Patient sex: M
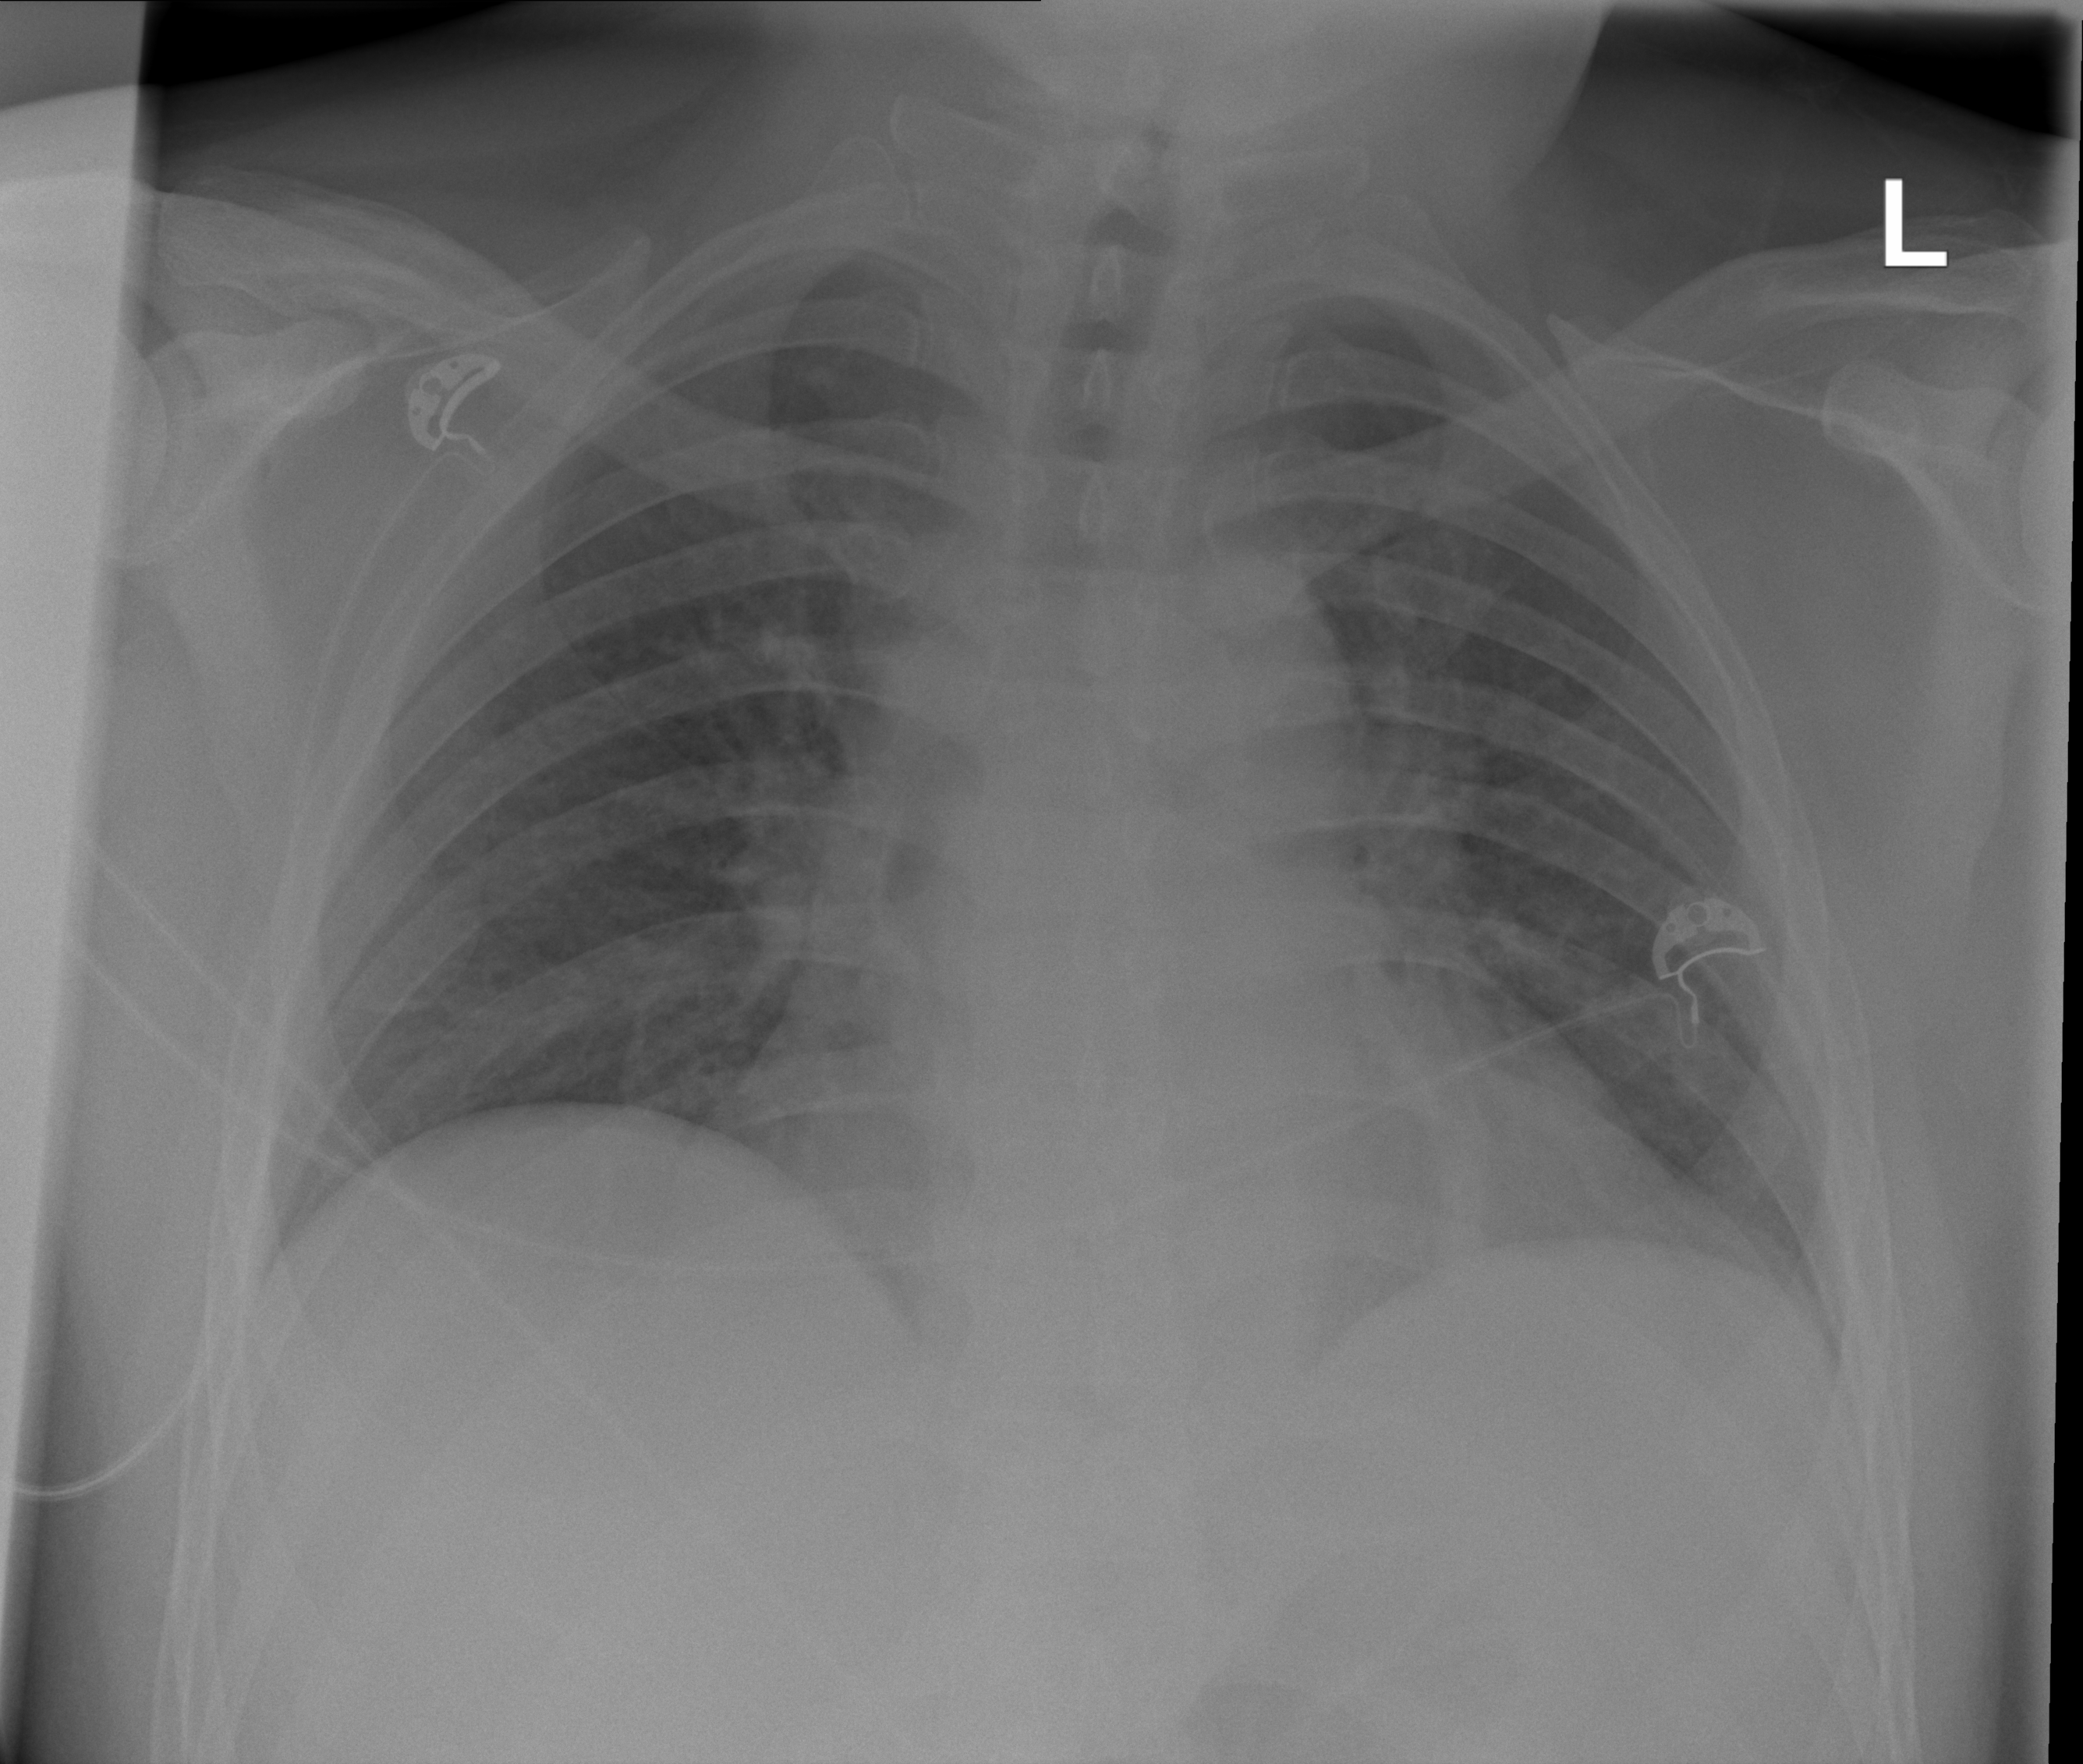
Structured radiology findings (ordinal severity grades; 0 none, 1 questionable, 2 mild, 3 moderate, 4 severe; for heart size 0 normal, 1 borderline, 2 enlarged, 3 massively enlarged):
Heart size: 2
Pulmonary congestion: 2
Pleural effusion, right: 0
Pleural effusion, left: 0
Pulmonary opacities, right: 0
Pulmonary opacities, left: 0
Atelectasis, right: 0
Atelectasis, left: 2